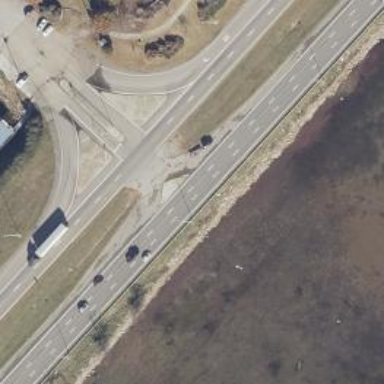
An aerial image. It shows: Trunk link highway.